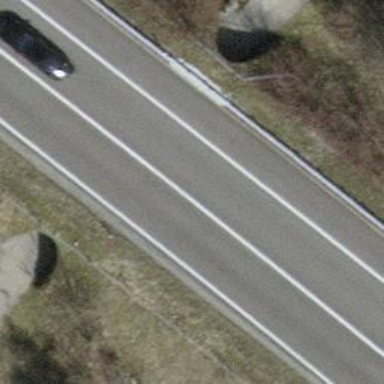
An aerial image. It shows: Embanked secondary motorway with asphalt surface.